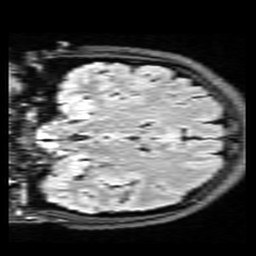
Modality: FLAIR
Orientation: coronal
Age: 21
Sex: female
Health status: healthy
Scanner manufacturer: siemens
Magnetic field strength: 3 T
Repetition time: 9 s
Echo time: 0.088 s